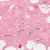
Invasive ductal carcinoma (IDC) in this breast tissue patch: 0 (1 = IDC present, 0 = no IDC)